Aerial crown-view tile of a tropical tree (Barro Colorado Island, Panama), acquired 20250217:
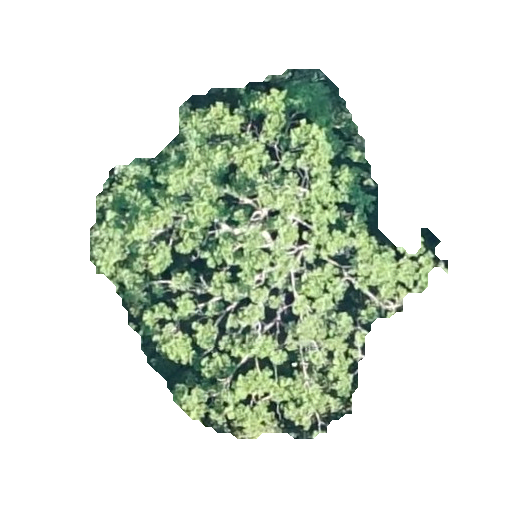
Species: Jacaranda copaia
GBIF accepted scientific name: Jacaranda copaia
Crown area: 120.321 m²